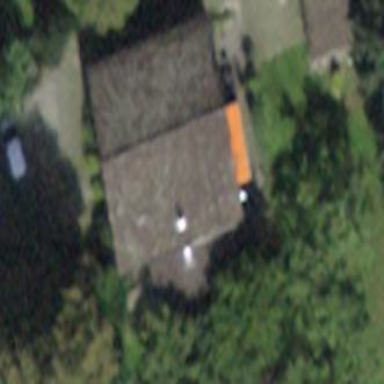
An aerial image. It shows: Detached building.